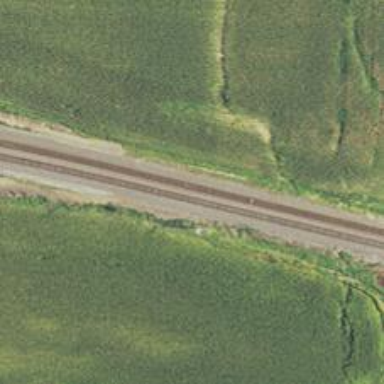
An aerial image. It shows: Railway siding with rails.